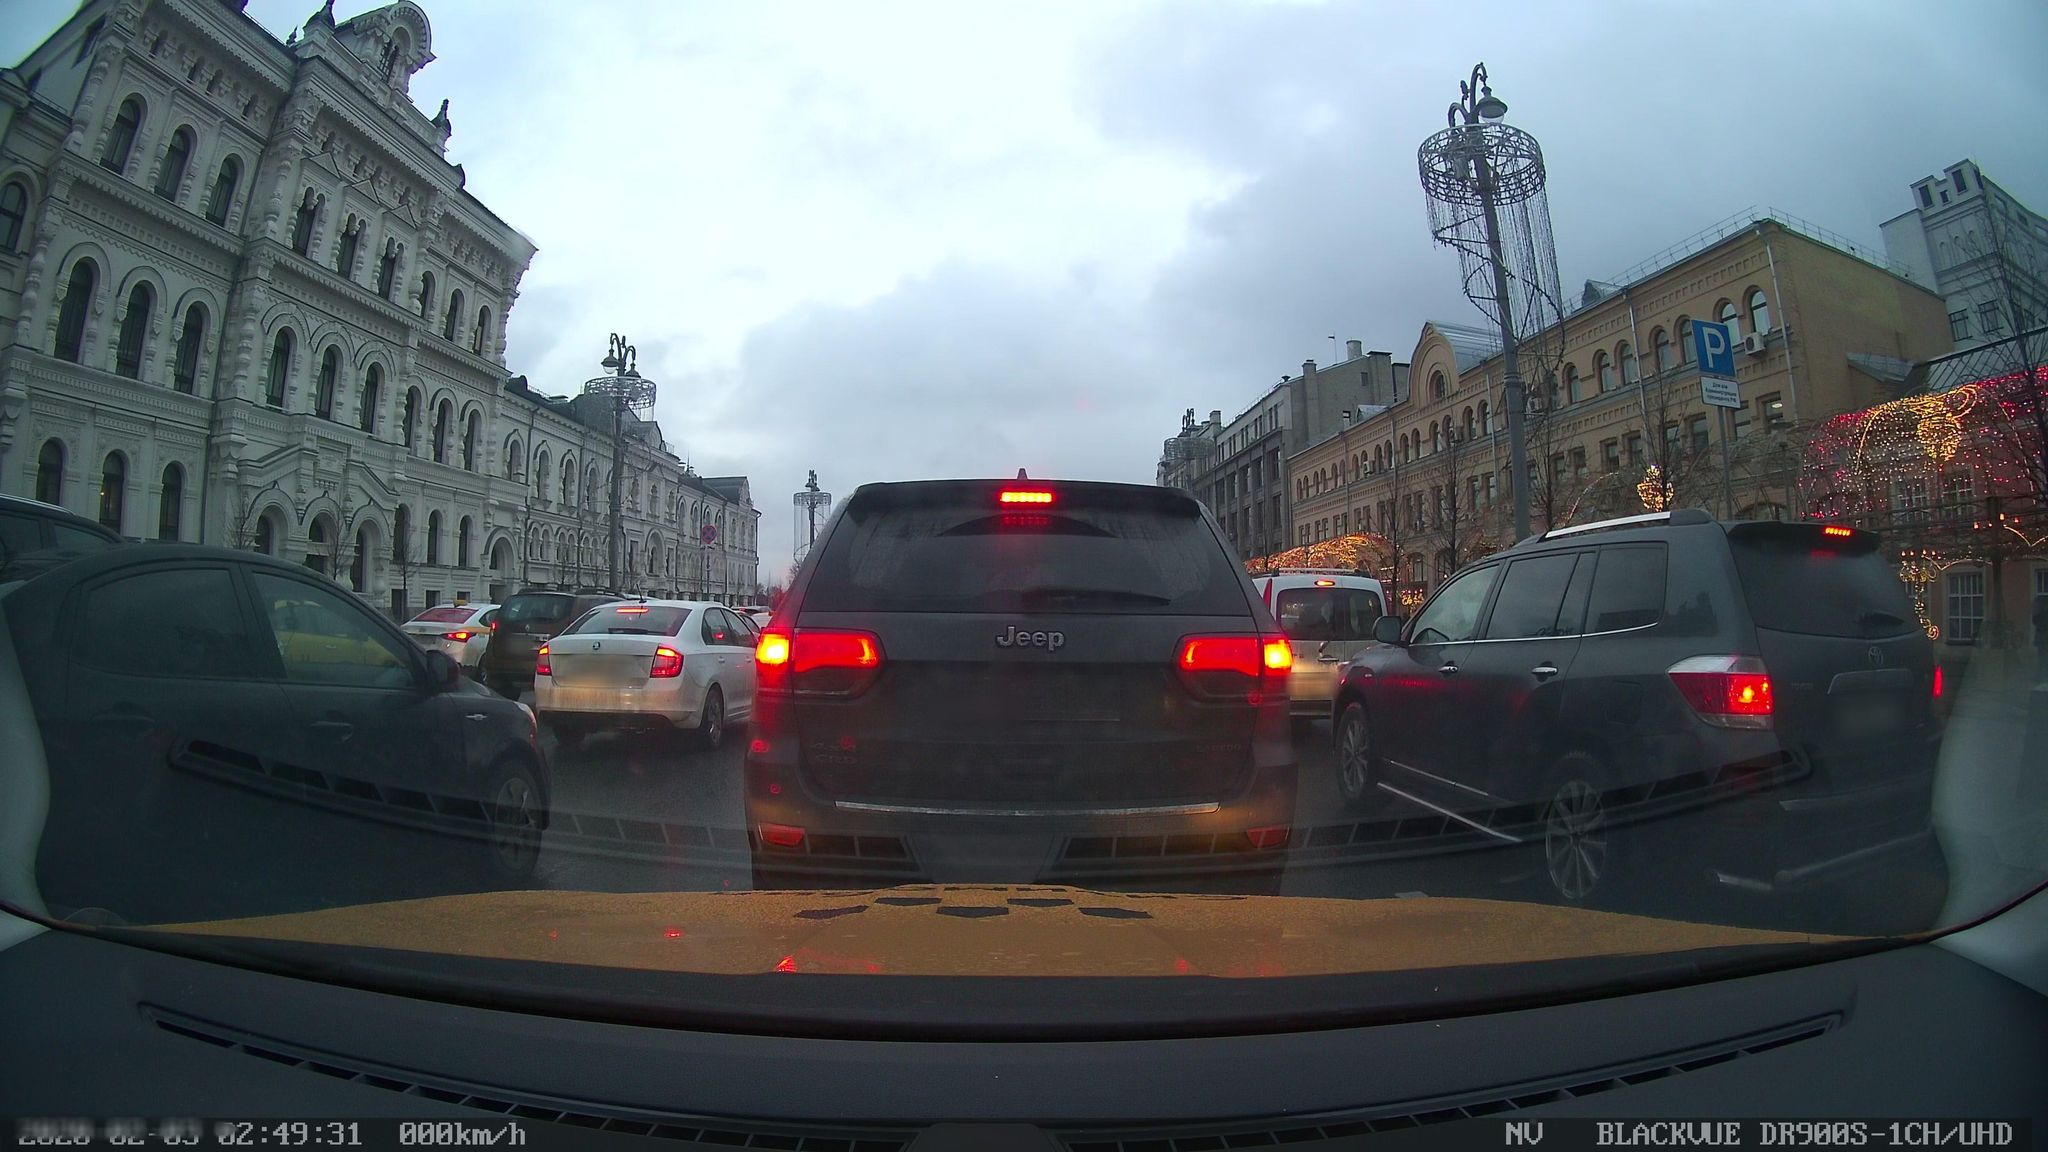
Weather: cloudy
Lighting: dusk/dawn
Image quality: good
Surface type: driving surface
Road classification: primary
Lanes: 5
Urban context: urban centre
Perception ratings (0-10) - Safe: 0.73, Lively: 9.19, Beautiful: 1.96, Boring: 1.85, Depressing: 5.18, Wealthy: 4.6